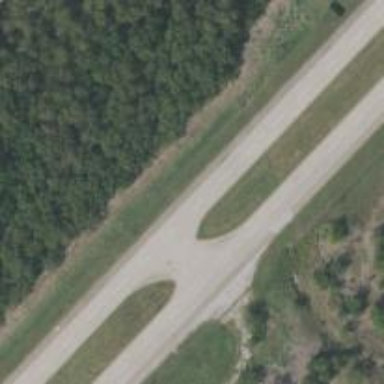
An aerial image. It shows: Secondary link road.